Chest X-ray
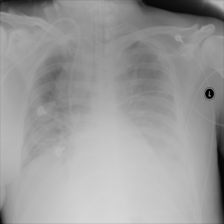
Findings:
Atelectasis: negative
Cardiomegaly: negative
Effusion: positive
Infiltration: positive
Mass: negative
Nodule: negative
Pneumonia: negative
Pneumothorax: negative
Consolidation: negative
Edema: positive
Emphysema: negative
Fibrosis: negative
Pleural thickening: negative
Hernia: negative